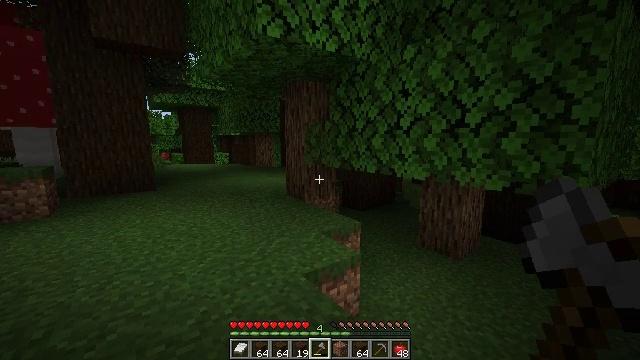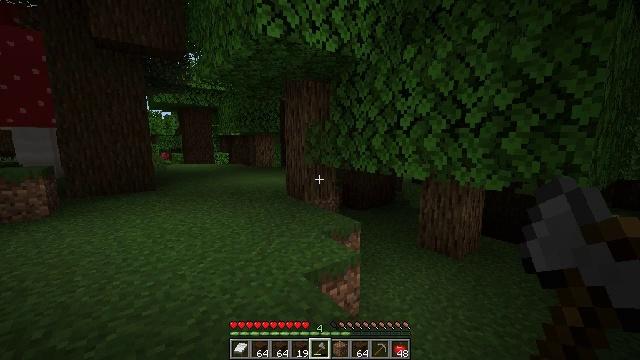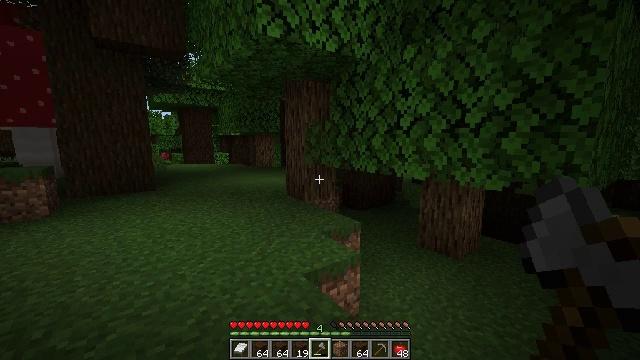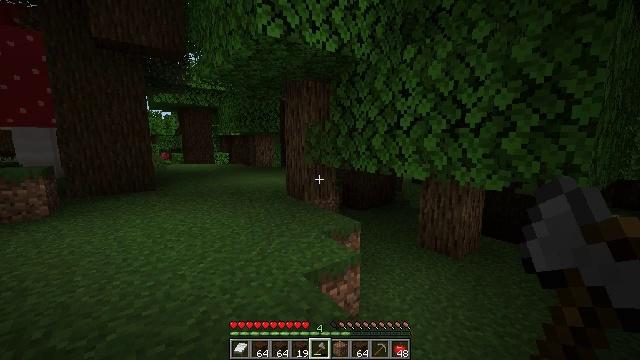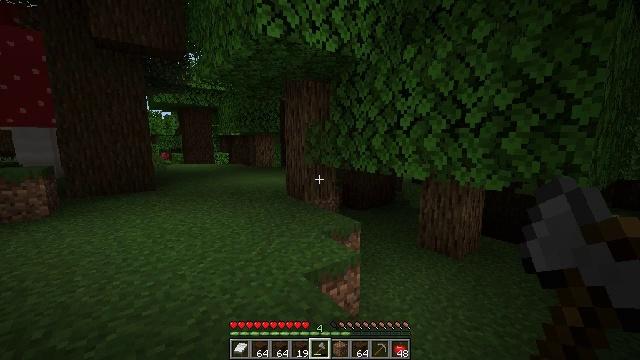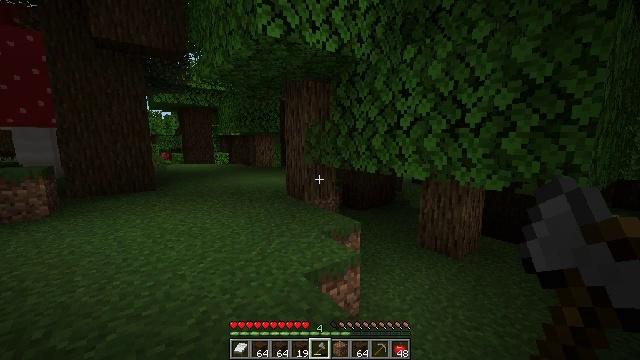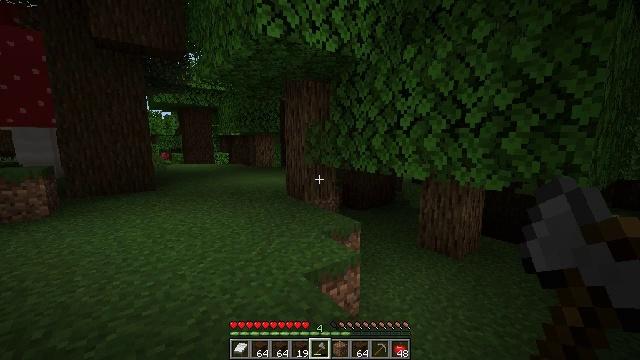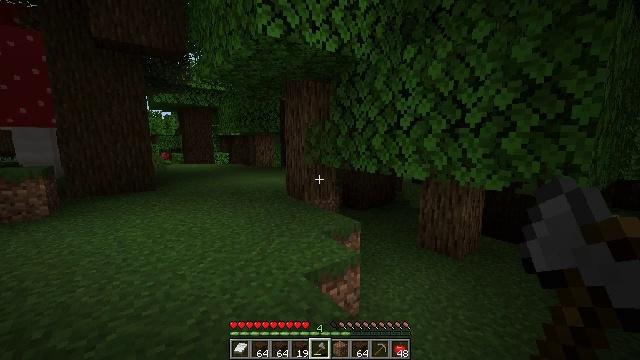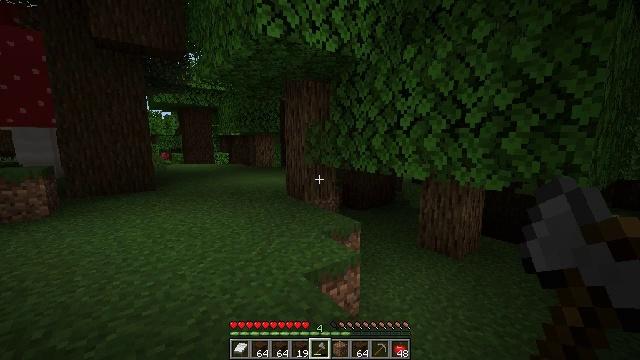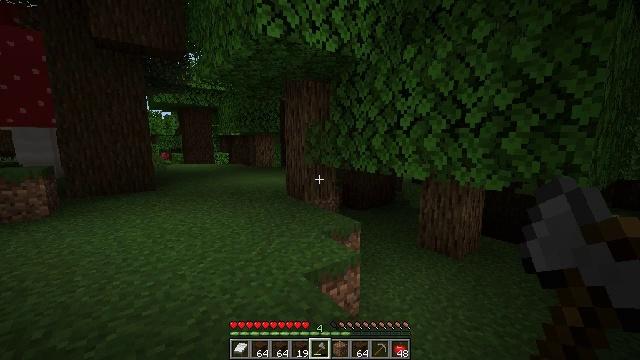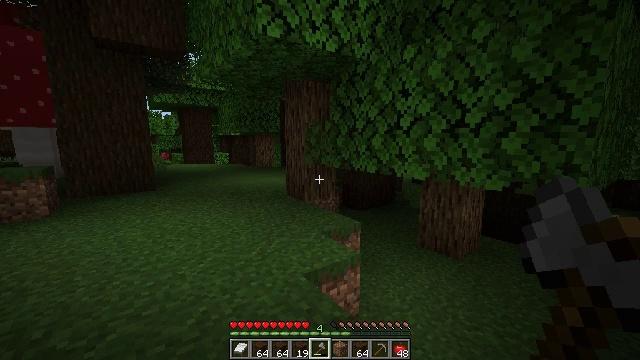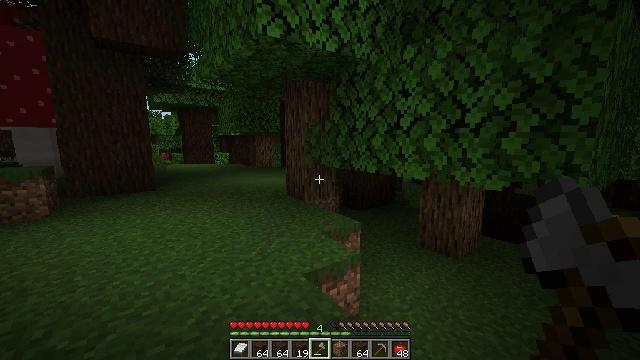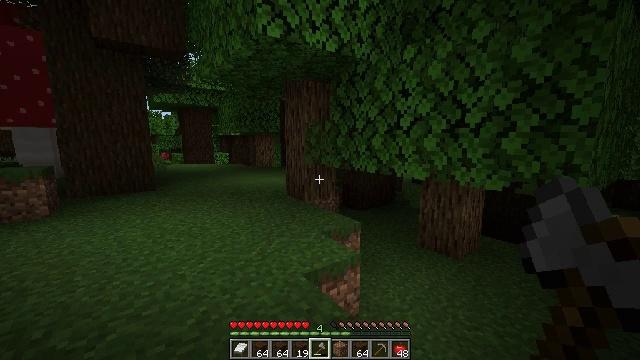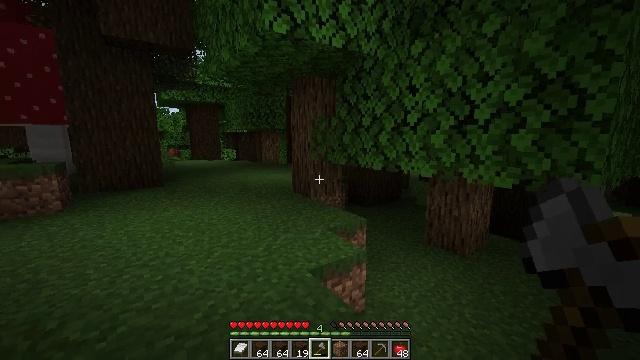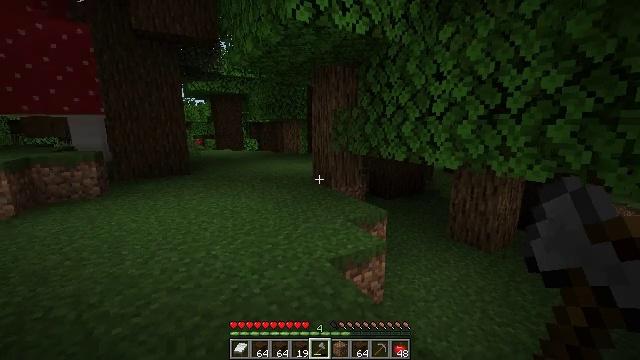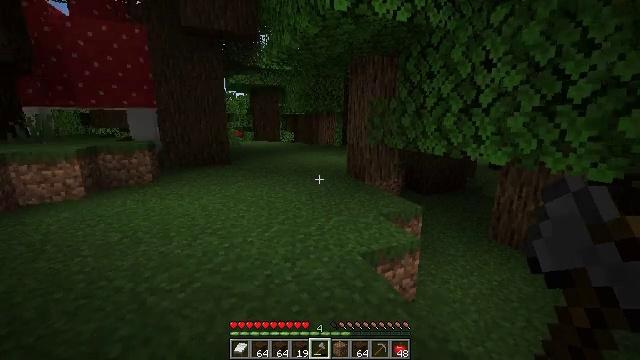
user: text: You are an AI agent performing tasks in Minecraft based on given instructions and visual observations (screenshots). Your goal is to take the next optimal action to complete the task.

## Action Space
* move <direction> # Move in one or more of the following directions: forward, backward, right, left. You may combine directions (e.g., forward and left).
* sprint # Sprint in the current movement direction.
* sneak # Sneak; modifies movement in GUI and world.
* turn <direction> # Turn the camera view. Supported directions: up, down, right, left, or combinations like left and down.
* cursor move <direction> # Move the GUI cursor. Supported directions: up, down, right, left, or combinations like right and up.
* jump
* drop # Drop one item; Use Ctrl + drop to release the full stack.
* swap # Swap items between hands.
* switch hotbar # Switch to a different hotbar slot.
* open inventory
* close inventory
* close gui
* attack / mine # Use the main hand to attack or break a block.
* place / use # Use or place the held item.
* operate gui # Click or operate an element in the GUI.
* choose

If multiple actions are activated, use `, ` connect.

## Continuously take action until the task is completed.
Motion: motion action
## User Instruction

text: Gather dark oak log for crafting.
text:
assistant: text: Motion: no_op
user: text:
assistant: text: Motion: no_op
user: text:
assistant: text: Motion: no_op
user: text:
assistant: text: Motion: no_op
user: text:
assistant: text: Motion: no_op
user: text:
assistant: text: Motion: no_op
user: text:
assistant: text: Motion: no_op
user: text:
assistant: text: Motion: no_op
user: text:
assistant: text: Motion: no_op
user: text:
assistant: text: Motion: no_op
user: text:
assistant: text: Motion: no_op
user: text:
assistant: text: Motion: no_op
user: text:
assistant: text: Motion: no_op
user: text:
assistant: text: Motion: no_op
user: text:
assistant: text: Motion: no_op
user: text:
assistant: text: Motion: turn left
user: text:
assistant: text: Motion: turn left and down
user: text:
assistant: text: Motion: turn left and down
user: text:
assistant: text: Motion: turn left and down
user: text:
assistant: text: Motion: turn left
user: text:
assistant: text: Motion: turn left
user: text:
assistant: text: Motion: turn left
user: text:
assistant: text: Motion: turn left
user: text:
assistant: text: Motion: turn left
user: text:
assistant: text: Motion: turn left
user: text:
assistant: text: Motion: turn left
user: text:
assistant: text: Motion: turn left and up
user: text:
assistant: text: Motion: turn left and up
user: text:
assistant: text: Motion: no_op
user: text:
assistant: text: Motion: no_op